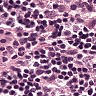
Metastatic tissue present: no